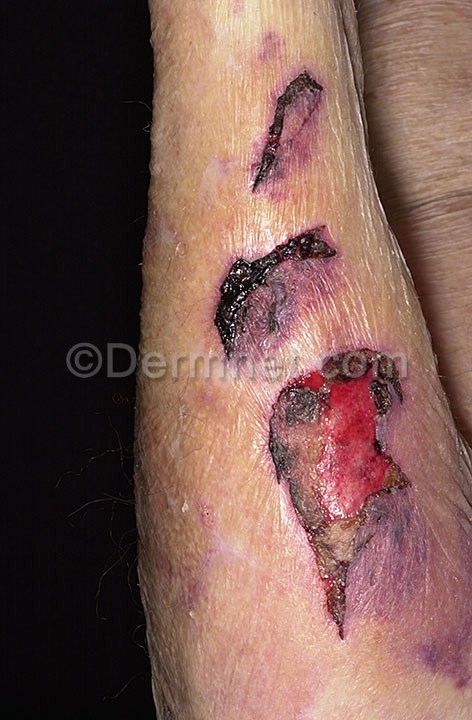
Disease: Light Diseases and Disorders of Pigmentation